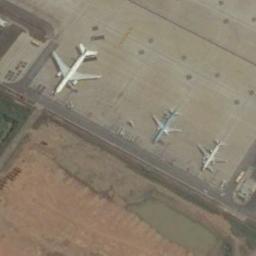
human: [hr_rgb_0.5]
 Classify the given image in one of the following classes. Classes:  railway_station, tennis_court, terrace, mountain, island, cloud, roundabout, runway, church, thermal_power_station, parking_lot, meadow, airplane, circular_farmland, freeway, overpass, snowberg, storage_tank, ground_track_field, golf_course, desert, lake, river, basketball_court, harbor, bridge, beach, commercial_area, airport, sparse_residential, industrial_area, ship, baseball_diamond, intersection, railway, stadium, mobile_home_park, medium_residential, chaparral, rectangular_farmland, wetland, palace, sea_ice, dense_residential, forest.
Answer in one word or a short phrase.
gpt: airplane